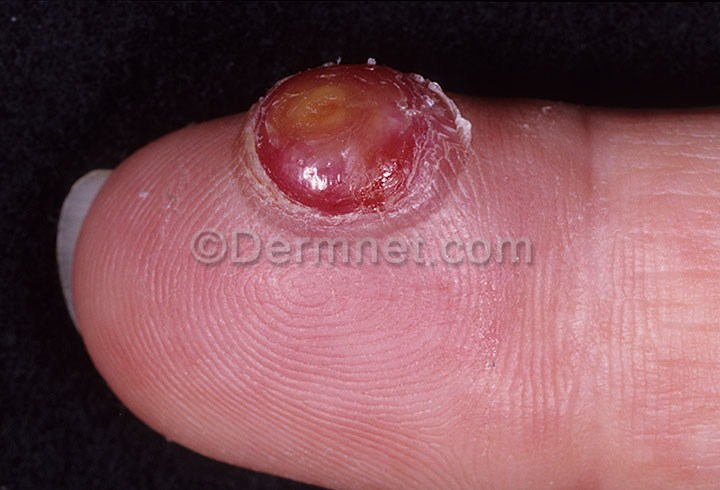
Disease: Vascular Tumors